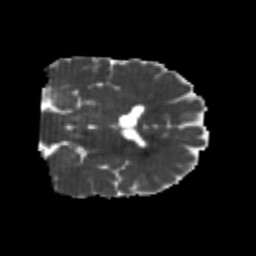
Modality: MD
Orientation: coronal
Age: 21
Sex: male
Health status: healthy
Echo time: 0.074 s